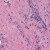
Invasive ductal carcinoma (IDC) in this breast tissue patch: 0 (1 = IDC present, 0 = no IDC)